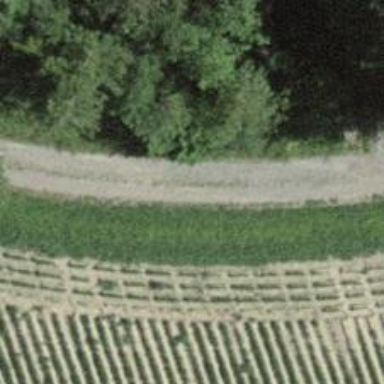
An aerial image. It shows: Track road with grade3 tracktype.